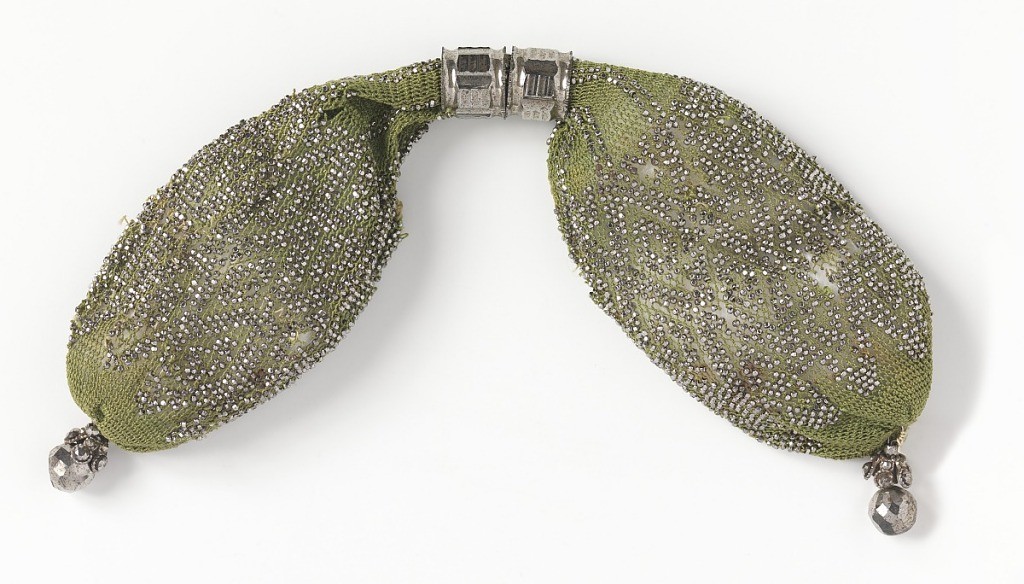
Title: Miser's purse
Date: early 19th century
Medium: silk, steel Technique: crocheted
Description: Soft green colored crocheted silk ornamented with cut steel beads in diamond pattern. Two hexagonal rings of cut steel control side closing. Cut steel drops, in faceted ball shape, at each end.